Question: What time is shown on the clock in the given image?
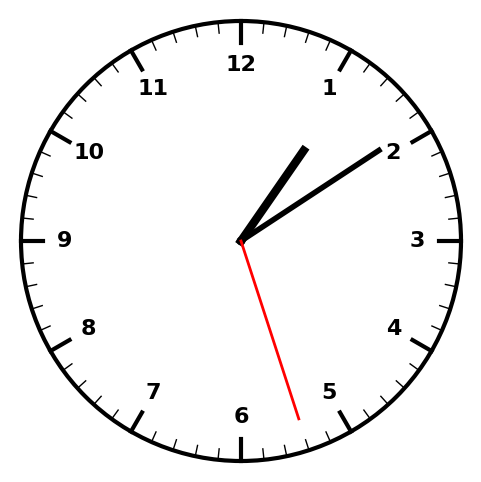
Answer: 01:09:27